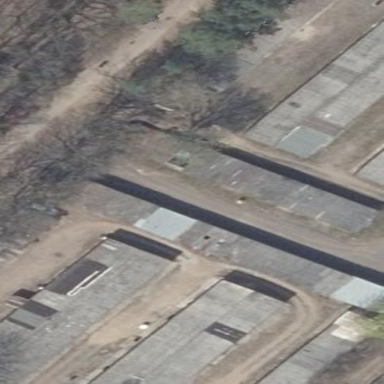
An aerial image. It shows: Group of garages.